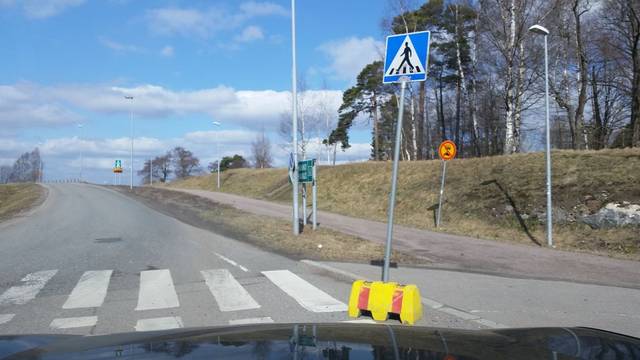
Region: Finland
Coordinates: 60.166, 24.912